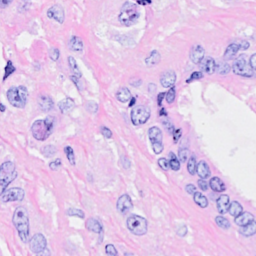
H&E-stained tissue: Breast